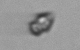
Label: Heterocapsa_rotundata